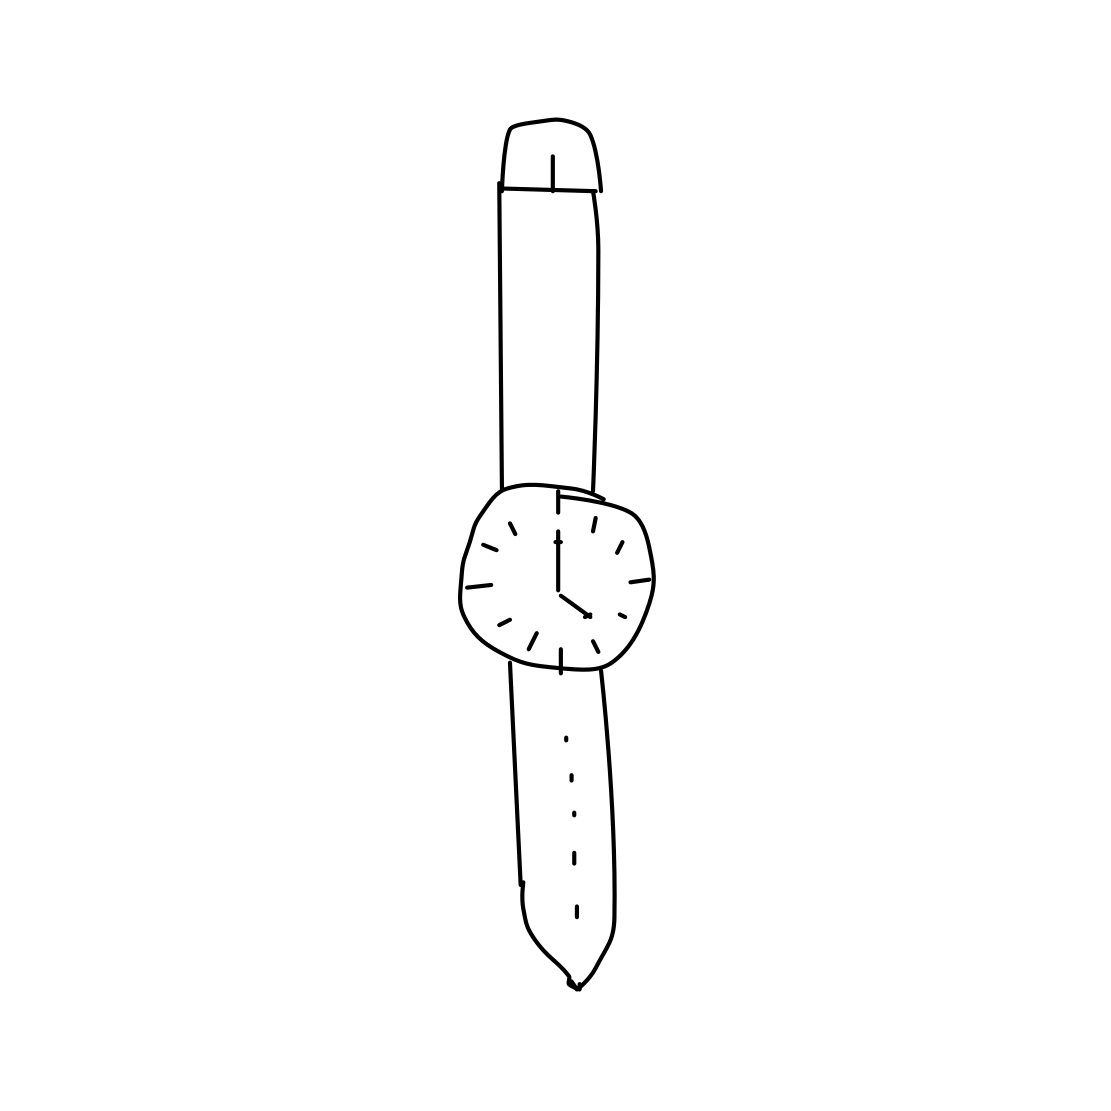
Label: wrist-watch